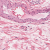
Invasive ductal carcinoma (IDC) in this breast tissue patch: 0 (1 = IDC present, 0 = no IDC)